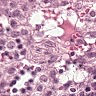
Metastatic tissue present: no